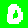
Digit: 0